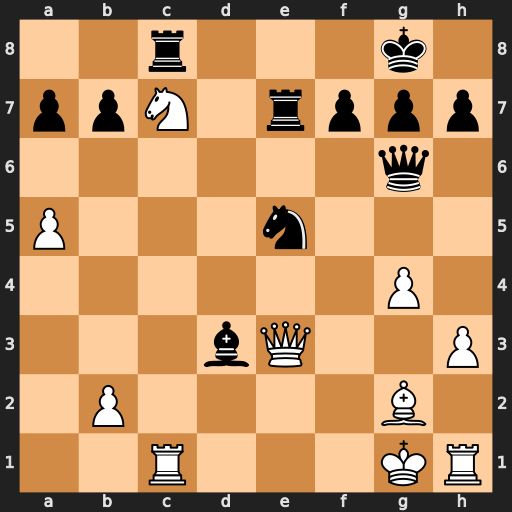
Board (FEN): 2r3k1/ppN1rppp/6q1/P3n3/6P1/3bQ2P/1P4B1/2R3KR
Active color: w
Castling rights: -
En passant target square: -
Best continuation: Nd5 Rxc1+ Qxc1 Qe6 Nxe7+